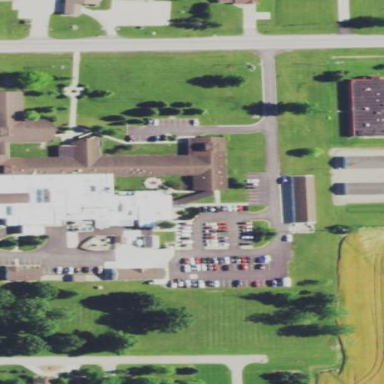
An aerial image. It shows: Hospital building.